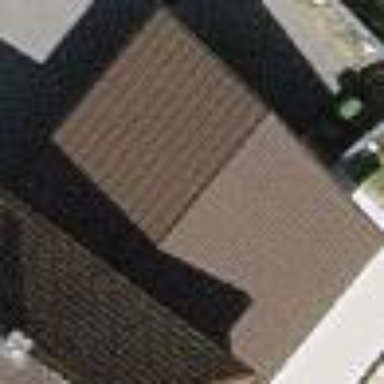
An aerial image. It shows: Garage building.